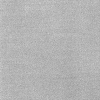
Atmospheric dust classification: dusty